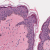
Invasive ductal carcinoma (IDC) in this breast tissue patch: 0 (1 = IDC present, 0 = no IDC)